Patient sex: F
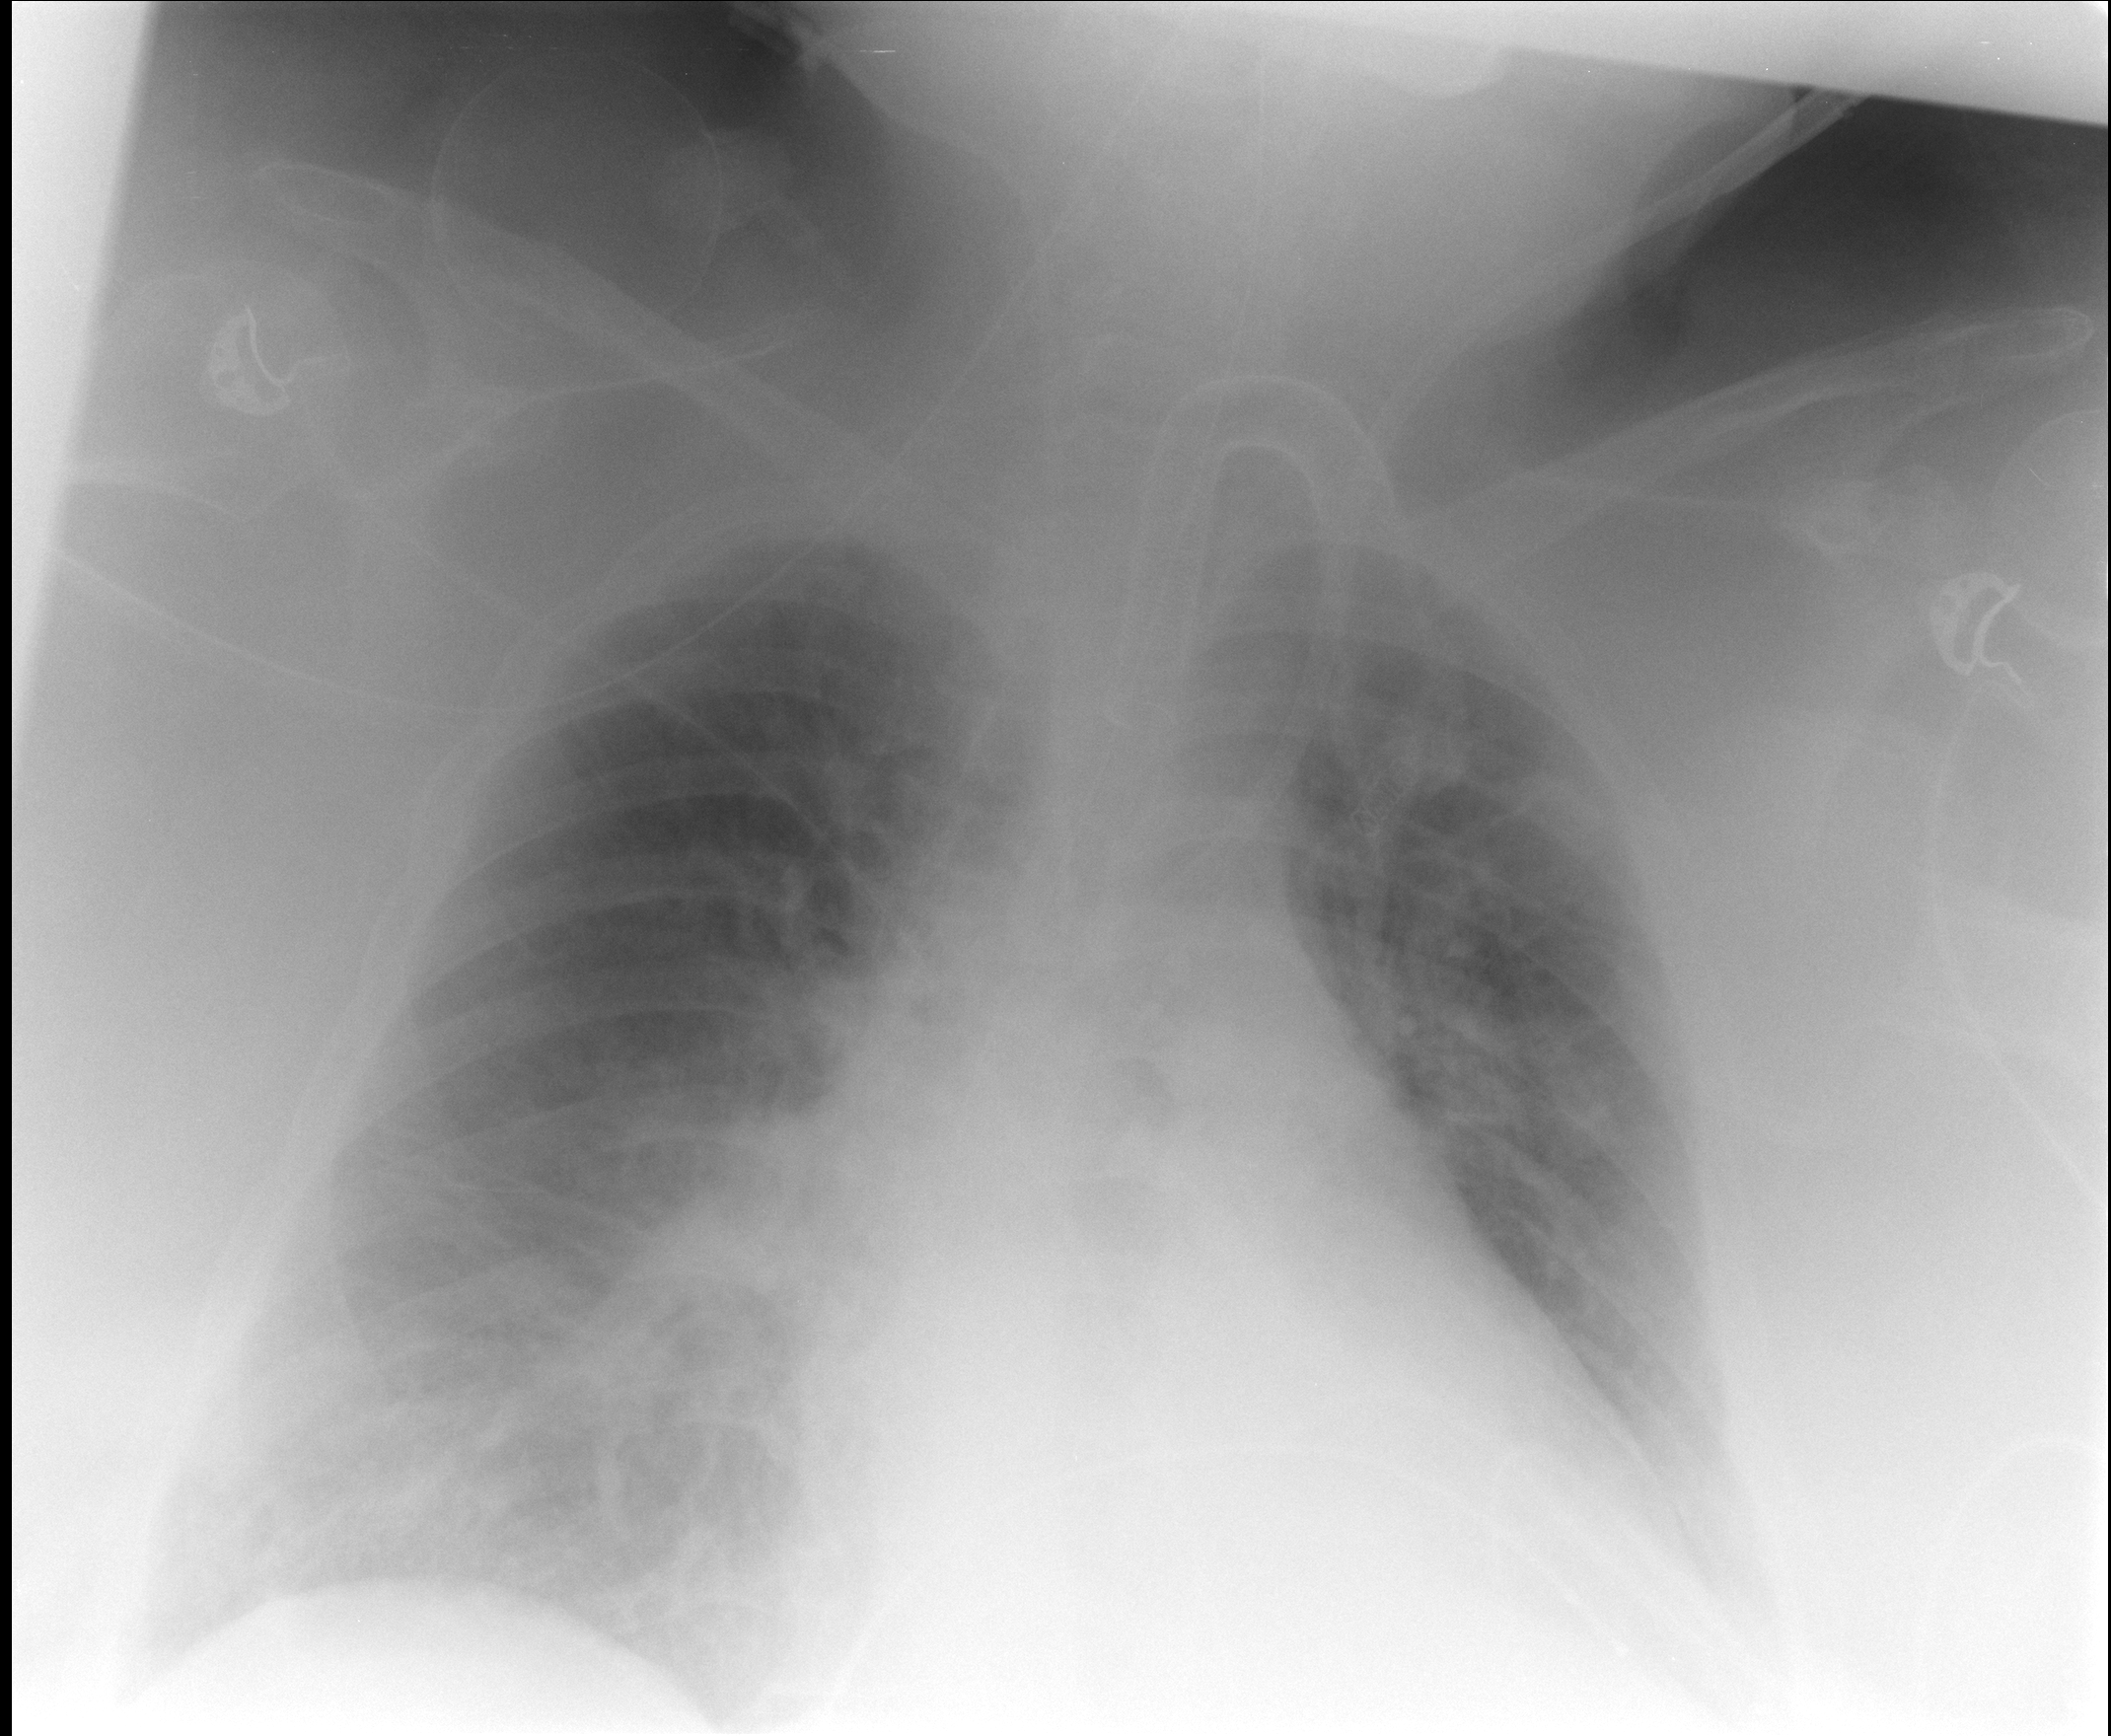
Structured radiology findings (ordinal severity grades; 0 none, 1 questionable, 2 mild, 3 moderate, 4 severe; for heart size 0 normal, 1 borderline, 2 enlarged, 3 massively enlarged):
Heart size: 2
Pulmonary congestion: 2
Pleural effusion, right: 0
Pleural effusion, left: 1
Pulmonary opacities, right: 2
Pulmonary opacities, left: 0
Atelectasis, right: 2
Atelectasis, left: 2